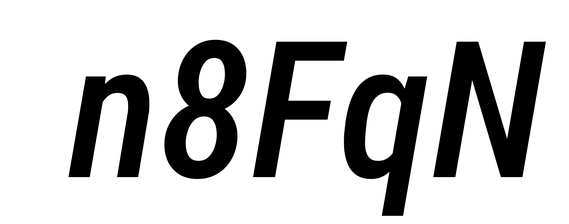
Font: Roboto-Italic_Condensed_Medium_Italic